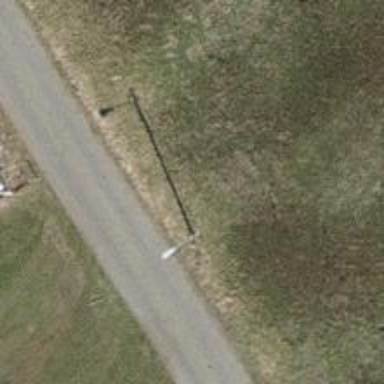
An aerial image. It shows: Power pole.